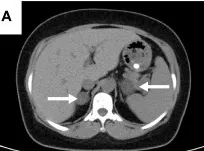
Enhanced computerized tomography (CT), pathological and immunohistochemical findings. (A) CT scan revealed bilateral adrenocortical adenomas, with the left adenoma of 38 x 28 mm and the right adenoma of 25 x 21 mm (white arrows).
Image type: radiology (ct)